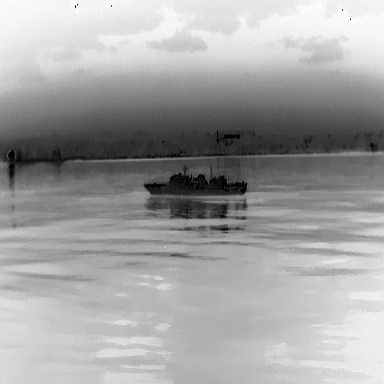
There is a warship in the infrared image.